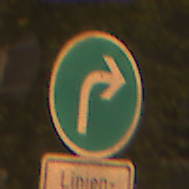
Verkehrszeichen: VorgeschriebeneFahrtrichtungRechts
Zusatzzeichen unten: BesondereFahrzeugeUndTransportgueter2
Umgebung: Outdoor, Urban
Tageszeit: Night
Wetter: Clear
Licht: Artificial
Jahreszeit: NotSpecified
Kontrast: HighContrast